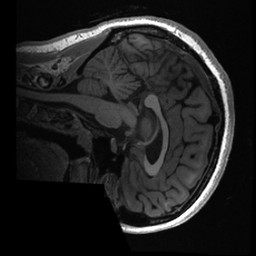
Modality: T1w
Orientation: sagittal
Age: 18
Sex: female